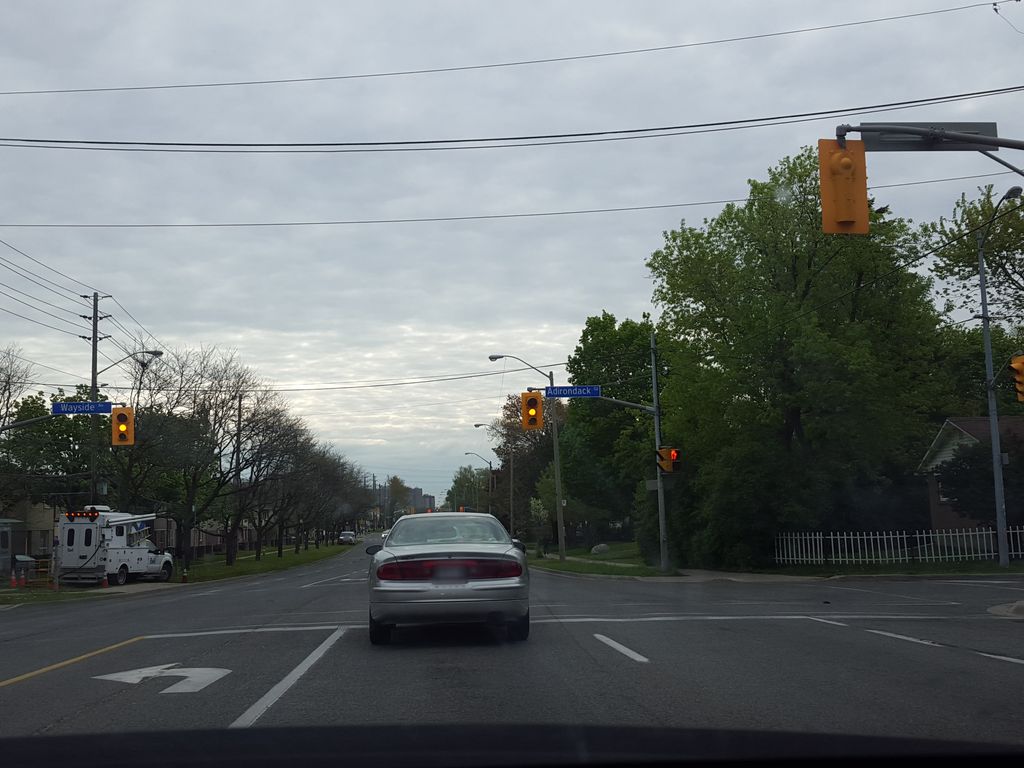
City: toronto